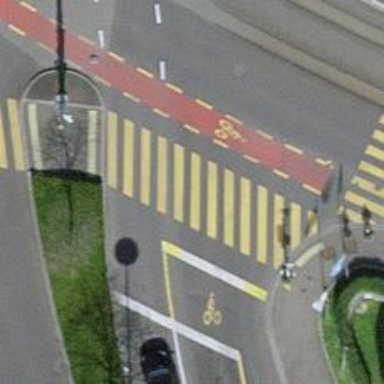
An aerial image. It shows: Road crossing with traffic signals.